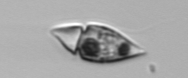
Label: Amphidinium